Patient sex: M
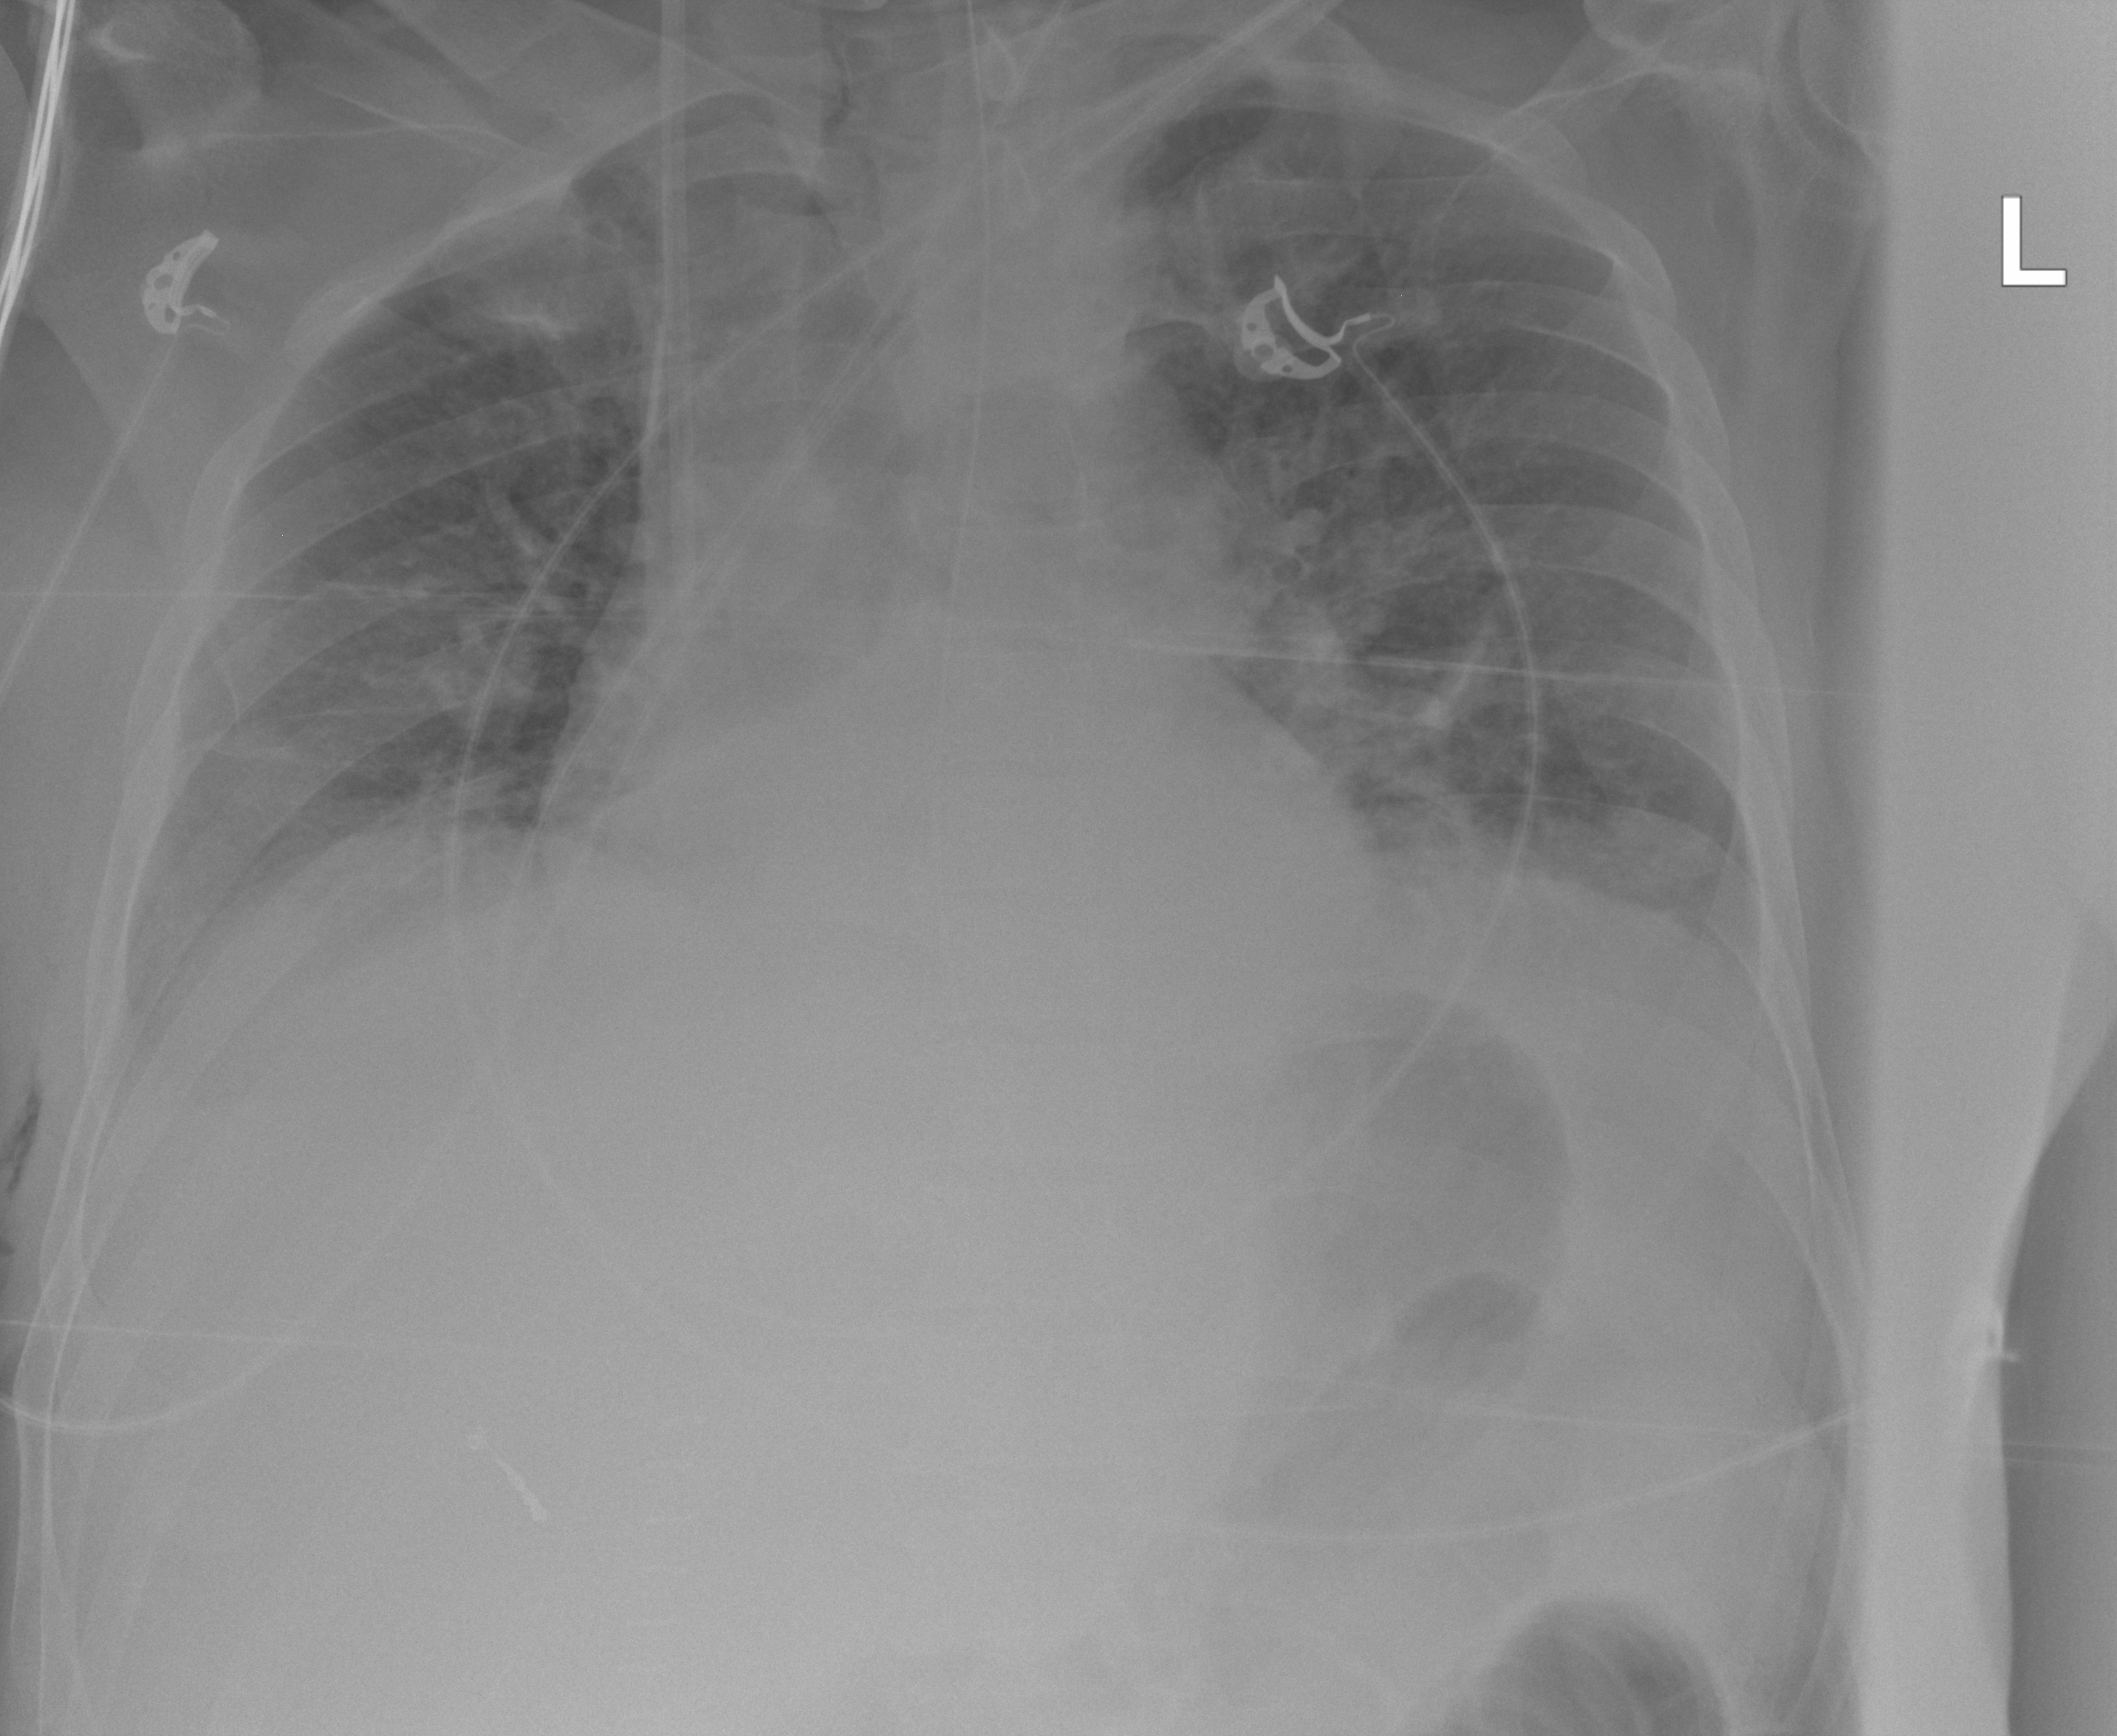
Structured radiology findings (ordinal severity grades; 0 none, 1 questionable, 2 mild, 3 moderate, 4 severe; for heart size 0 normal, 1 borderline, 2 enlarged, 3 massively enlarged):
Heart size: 0
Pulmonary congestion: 2
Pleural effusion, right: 2
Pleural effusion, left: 2
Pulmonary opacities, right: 2
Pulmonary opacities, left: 2
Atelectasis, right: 2
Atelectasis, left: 2